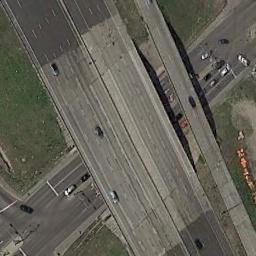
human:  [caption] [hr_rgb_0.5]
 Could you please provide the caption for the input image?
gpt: The overpass is next to the grass with some cars .

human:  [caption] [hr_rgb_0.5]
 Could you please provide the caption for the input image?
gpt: The cross-line overpass is over the road on the lawn .

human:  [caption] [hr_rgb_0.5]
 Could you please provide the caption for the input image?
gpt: There are two overpasses and three lakes in this area .

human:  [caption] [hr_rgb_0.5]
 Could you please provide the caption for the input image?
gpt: Several cars are on the overpass .

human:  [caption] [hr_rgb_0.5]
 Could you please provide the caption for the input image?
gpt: There are green meadows around the overpass .